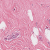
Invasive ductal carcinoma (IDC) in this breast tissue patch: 0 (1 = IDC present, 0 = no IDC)